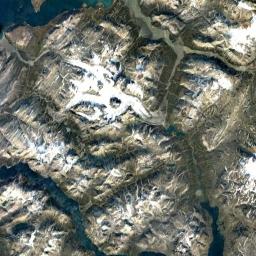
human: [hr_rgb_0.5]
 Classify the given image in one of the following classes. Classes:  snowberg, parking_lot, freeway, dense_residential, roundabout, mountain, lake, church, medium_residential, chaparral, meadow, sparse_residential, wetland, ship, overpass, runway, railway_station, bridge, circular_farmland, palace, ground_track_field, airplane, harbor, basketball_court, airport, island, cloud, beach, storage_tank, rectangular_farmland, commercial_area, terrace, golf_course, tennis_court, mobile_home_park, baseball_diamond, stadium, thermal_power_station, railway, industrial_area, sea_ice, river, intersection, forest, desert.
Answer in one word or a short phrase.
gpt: snowberg